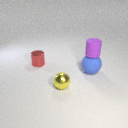
small yellow metal sphere in front of small red metal cylinder